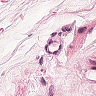
Metastatic tissue present: no